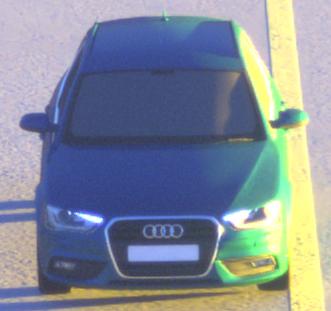
Make: Audi
Model: A4 Avant 1.8 TFSI
Detailed model: A4 (B8) Avant
Model produced from: 2012/02
Model produced until: 2015/04
Doors: 5
Color: blue
Road condition: dry road
Daytime: sunrise or sunset
Contrast: high contrast